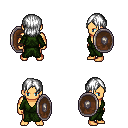
a pixel art fantasy rpg character, male body template, human, tanned skin, green robe, magenta pants, white long bangs hairstyle, shield, four views (front, back, left, right), 2x2 character sprite sheet, small pixel art, hard edges, no anti-aliasing